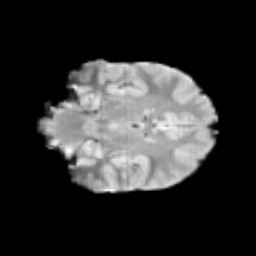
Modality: T2w
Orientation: coronal
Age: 11
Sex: male
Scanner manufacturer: siemens
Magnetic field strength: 3 T
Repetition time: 3.8 s
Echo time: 0.07 s